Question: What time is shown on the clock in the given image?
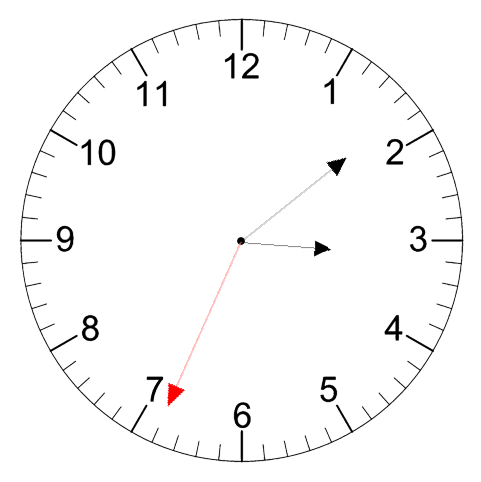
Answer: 03:08:34